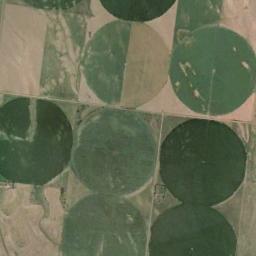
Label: circular_farmland